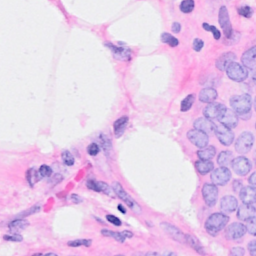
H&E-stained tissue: Breast